Question: What I'm trying to get done in the example shown below is a pie like shape for a preloader script. The deal with it is that it starts on 0% and finishes on 100%. Depending on the % given the circle behind the gray circle shall fill it self up.
Currently i have the shapes in 2 different canvas's as i had to use clip to actually hide parts of the circle. But as this applied to my overlay with the gray circle i spliced them up. They are by the way both images.

I would really appreciate any effort that you guys put in helping me.
Been trying to solve this issue for ages.
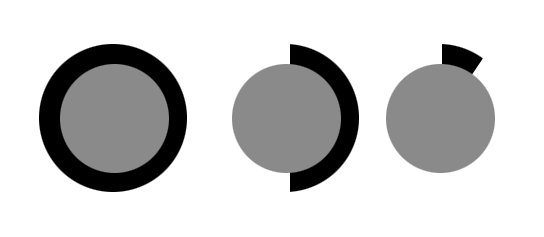
Answer: Found the solution.
Seems like i had to use the moveTo
function in order to get the shape to be painted correctly.
Using the
'''
function degreesToRadians(degrees) {
return (degrees * Math.PI)/180;
}
'''
function to use degrees rather than Radians.
-
Hope this helps someone else :)